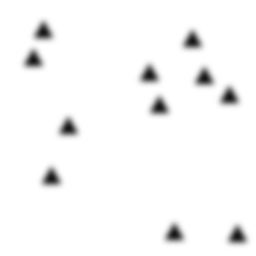
Squares: 0
Triangles: 11
Stars: 0
Total shapes: 11